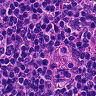
Metastatic tissue present: no